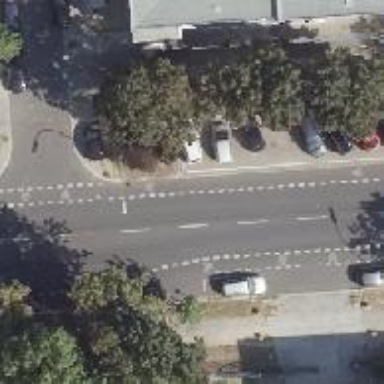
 featuring lanes for both cyclists and pedestrians."